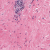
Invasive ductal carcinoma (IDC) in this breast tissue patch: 0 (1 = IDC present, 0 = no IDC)